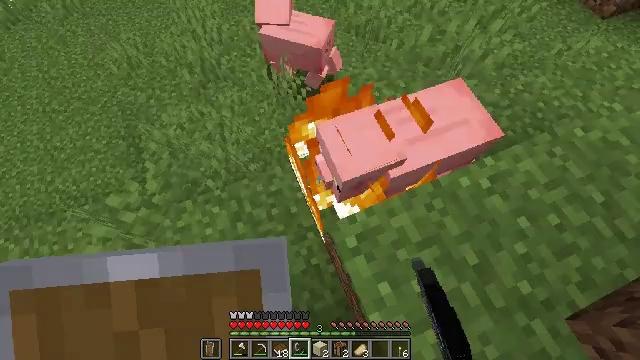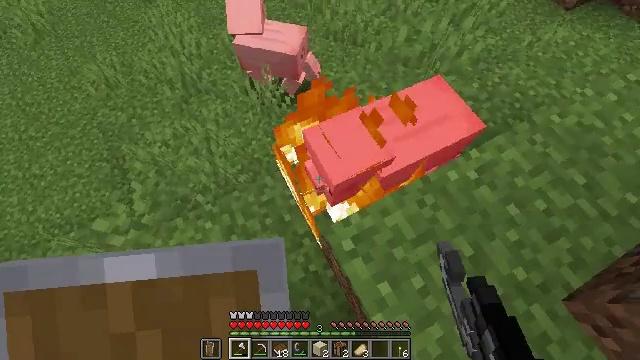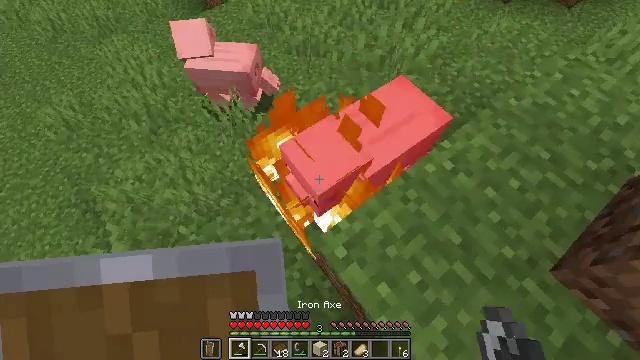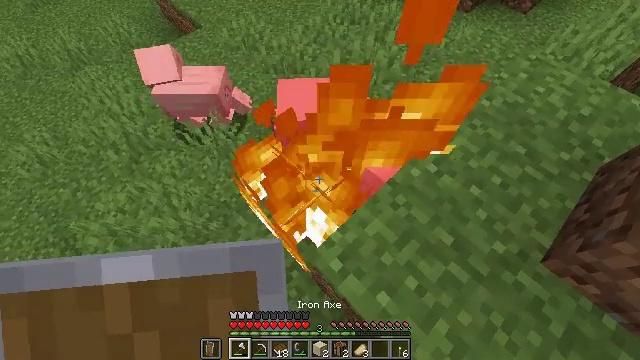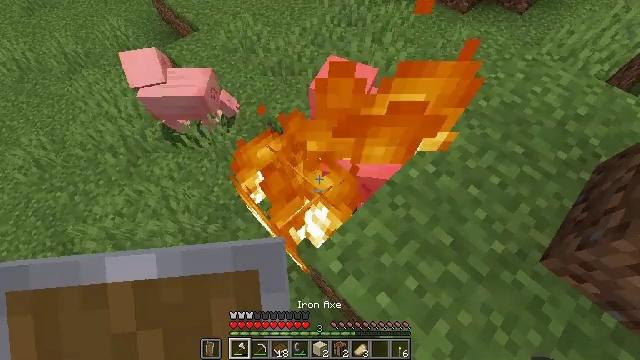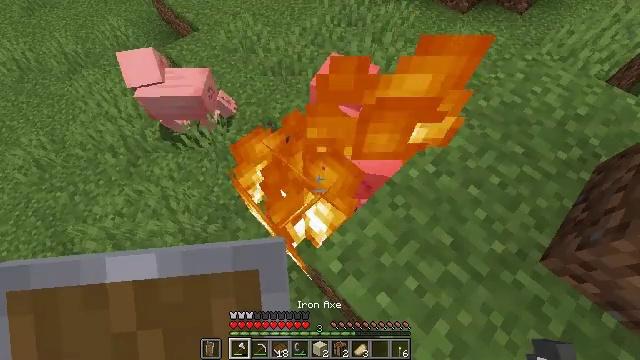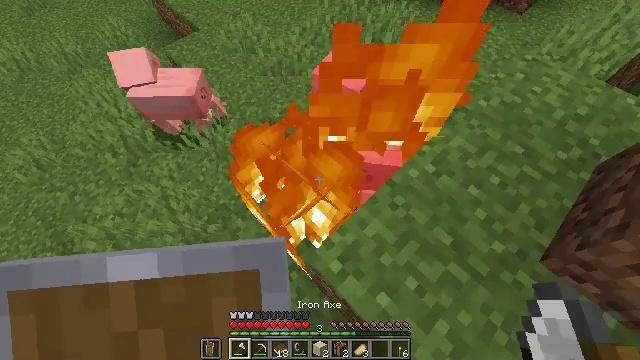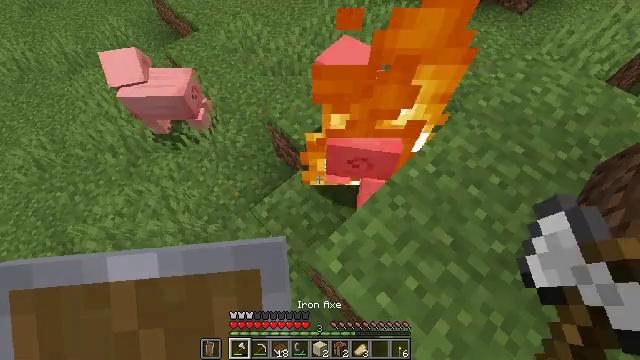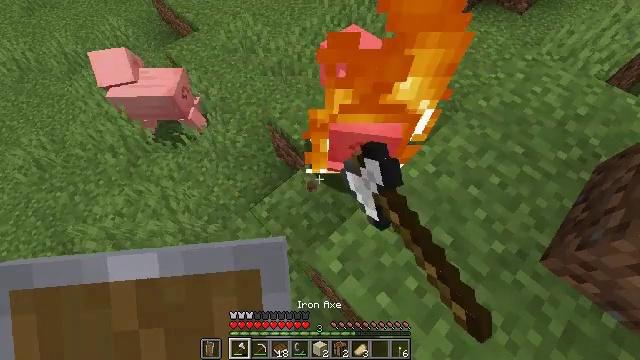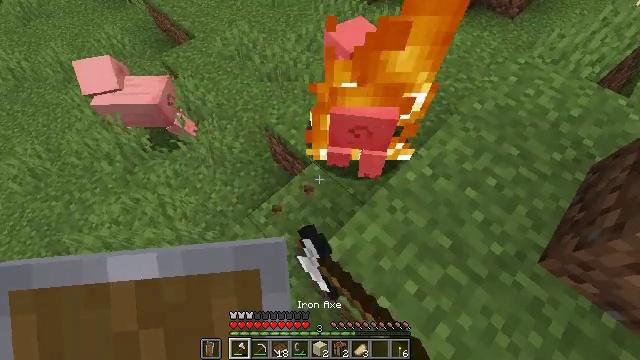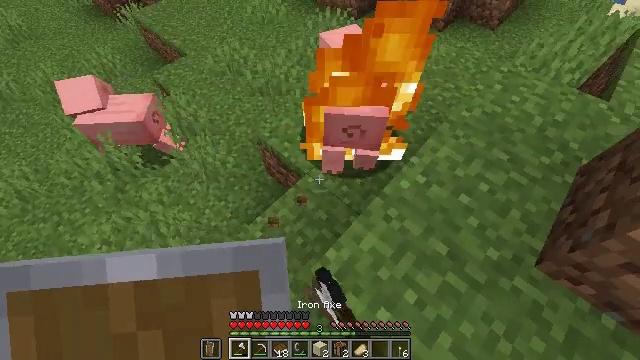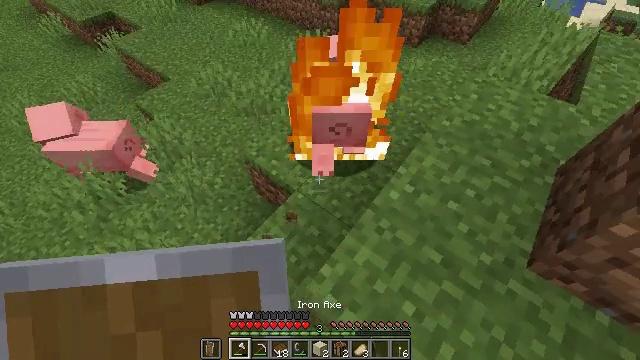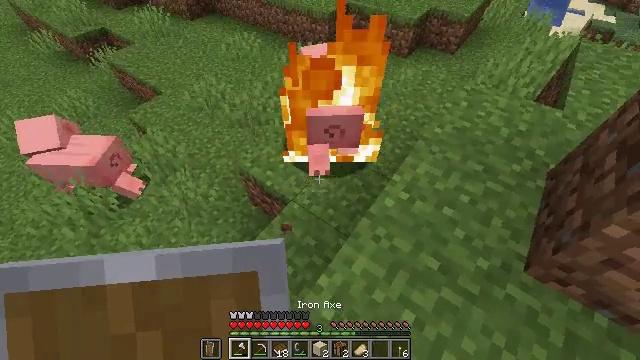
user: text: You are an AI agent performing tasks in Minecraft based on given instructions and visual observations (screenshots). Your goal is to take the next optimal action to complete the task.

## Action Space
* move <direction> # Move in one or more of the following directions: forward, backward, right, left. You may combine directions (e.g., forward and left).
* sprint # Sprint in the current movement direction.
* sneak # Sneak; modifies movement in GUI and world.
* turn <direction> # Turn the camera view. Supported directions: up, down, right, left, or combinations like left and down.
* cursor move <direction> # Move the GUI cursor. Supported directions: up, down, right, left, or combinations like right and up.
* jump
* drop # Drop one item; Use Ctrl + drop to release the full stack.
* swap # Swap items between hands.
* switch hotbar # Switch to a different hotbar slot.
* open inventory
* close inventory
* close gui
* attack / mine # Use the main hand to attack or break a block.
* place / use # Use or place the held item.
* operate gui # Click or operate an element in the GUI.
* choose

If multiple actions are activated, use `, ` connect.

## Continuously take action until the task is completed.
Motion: motion action
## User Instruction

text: Break the fire block.
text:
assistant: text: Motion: turn right and up, switch to hotbar 1
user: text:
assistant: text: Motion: turn right and up, switch to hotbar 1
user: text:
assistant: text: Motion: turn right and up, switch to hotbar 1
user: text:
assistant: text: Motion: no_op
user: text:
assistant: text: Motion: no_op
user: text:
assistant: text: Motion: no_op
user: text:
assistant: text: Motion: attack / mine
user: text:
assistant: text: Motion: attack / mine
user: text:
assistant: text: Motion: turn right and up, attack / mine
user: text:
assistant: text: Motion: turn right and up
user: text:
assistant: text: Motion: turn right and up
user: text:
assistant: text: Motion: turn right and up
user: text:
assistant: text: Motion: no_op